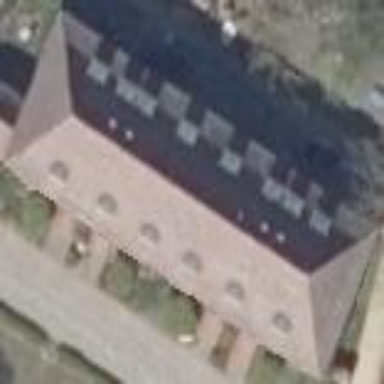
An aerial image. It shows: Residential building with hipped roof made of red roof tiles.